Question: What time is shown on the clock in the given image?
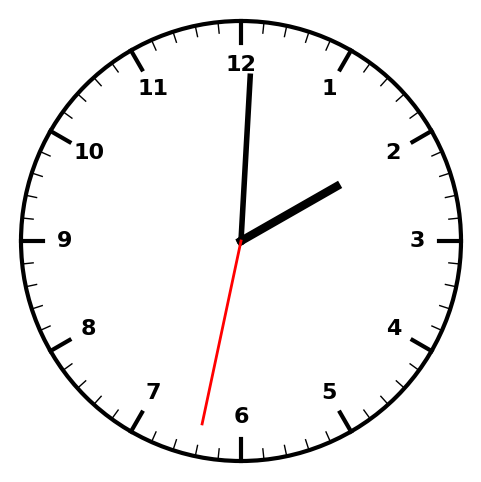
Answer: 02:00:32